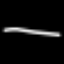
Label: line